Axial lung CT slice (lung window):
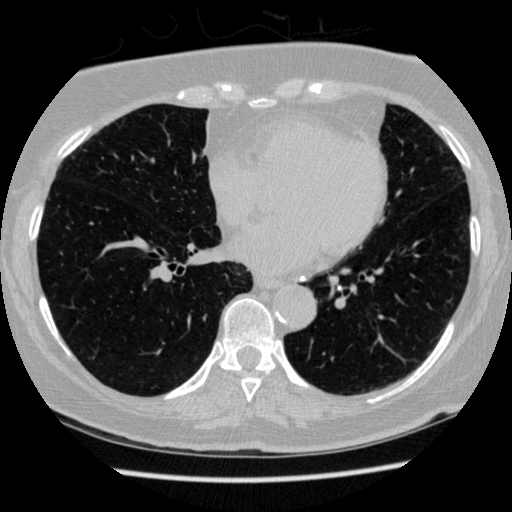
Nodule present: no